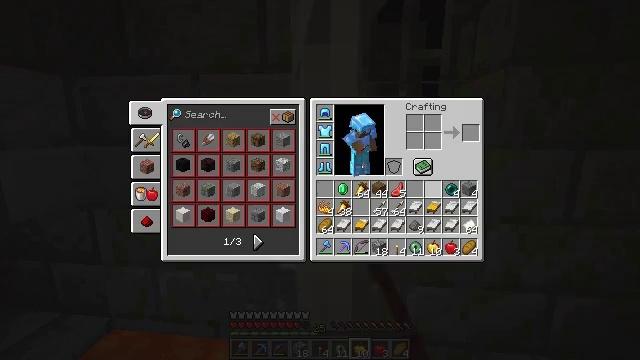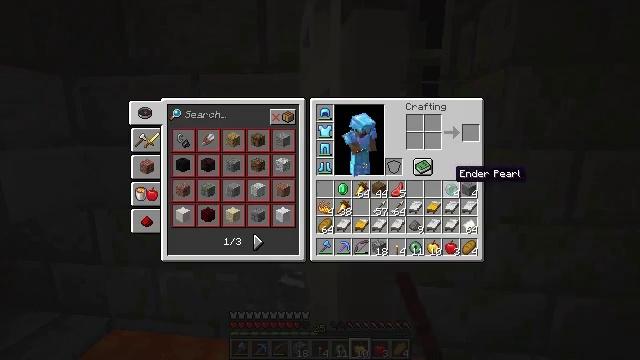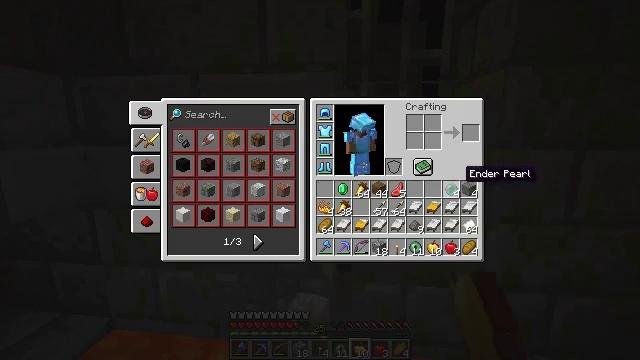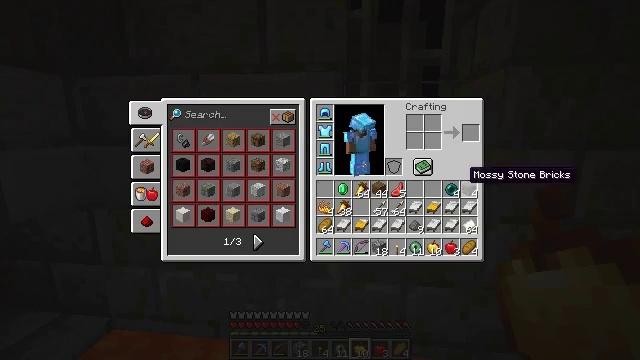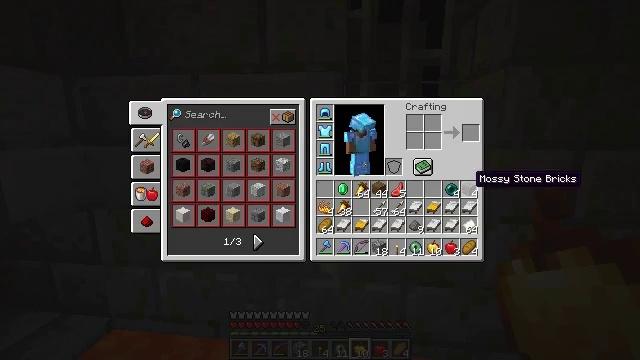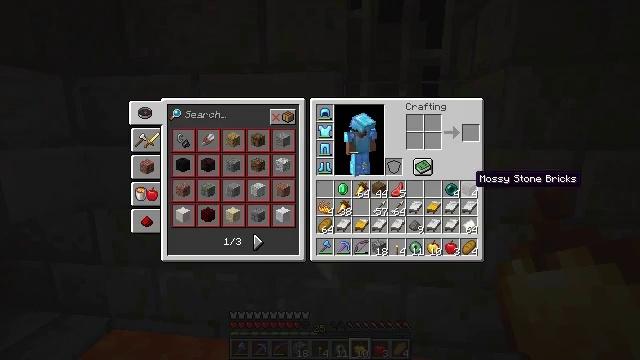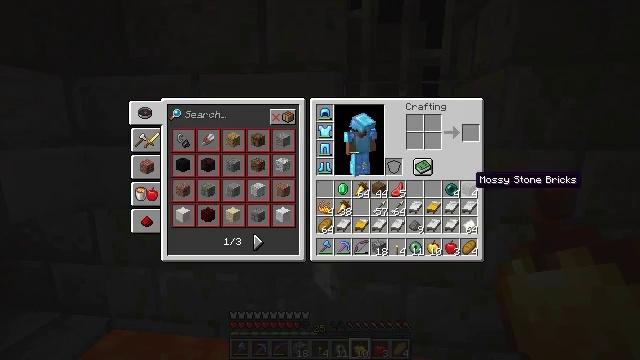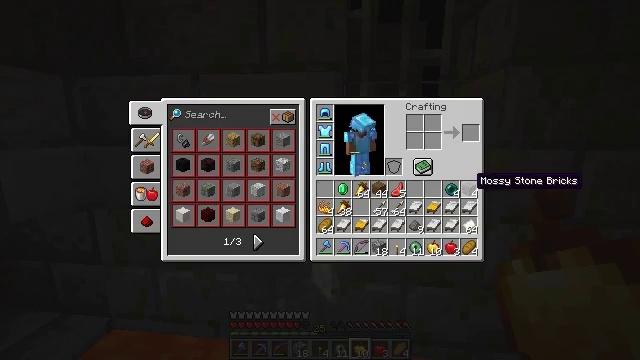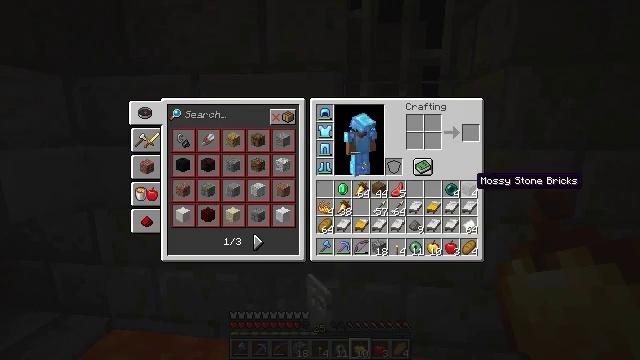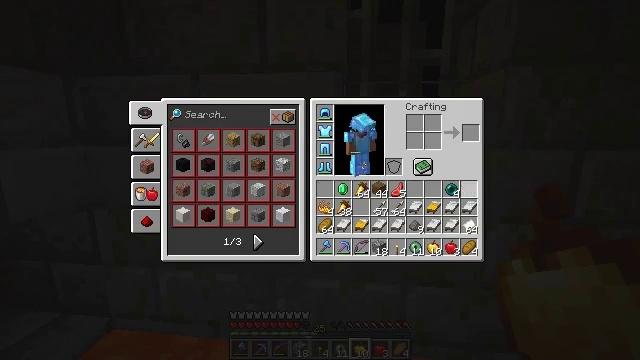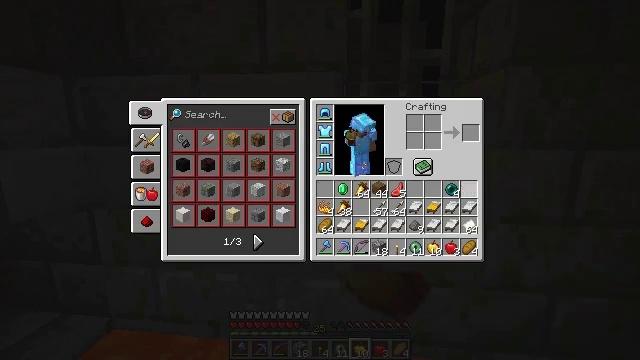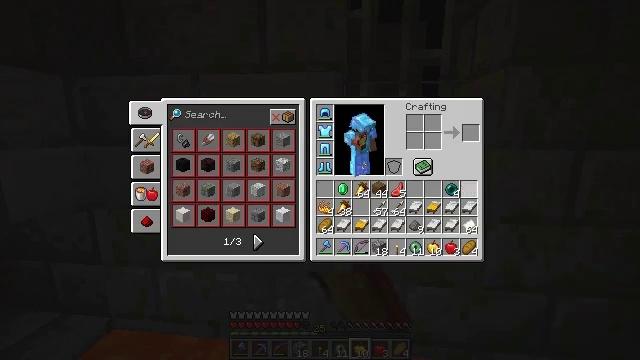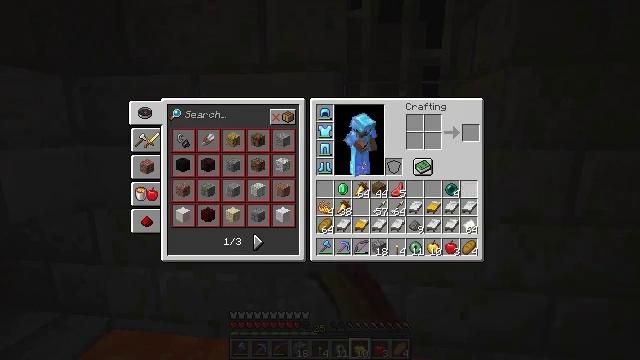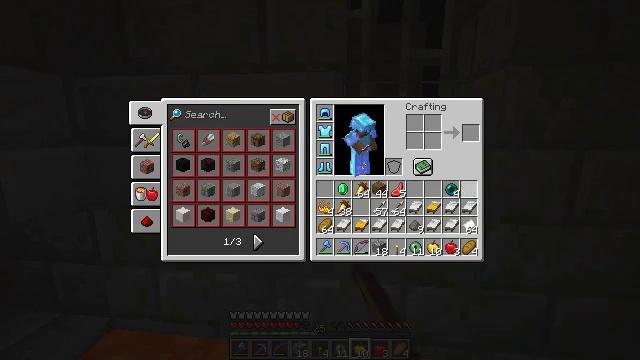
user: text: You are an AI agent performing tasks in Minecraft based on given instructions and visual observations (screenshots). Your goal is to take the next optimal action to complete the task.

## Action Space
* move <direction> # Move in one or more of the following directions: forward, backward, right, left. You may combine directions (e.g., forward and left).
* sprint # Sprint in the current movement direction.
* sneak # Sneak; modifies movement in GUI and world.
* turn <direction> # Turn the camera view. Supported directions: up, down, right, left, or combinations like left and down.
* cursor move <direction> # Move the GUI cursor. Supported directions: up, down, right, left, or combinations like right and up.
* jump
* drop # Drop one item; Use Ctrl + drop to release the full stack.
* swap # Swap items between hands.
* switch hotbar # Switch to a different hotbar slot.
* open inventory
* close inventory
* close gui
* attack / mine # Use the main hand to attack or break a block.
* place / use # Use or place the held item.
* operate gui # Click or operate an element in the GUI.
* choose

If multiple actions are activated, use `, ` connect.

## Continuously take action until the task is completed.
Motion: motion action
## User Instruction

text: Drop mossy stone bricks.
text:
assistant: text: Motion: sprint, cursor move right, open gui
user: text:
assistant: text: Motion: sprint, cursor move right
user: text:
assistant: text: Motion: sprint
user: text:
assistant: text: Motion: sprint
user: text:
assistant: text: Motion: sprint
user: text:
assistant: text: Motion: sprint
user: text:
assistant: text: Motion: sprint
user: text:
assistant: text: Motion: sprint
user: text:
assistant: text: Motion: sprint, drop
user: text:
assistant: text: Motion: sprint, drop
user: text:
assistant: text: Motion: sprint
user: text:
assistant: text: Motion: sprint
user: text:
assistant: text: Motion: sprint
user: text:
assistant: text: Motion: sprint